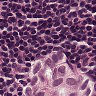
Metastatic tissue present: yes